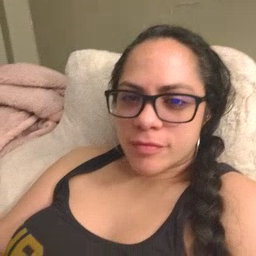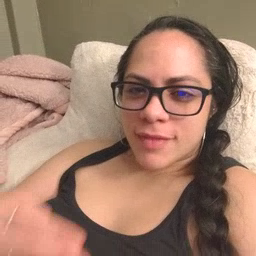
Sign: high